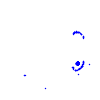
Particle: kaon